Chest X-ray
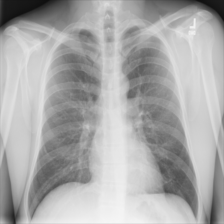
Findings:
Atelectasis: negative
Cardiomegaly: negative
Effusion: negative
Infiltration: negative
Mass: negative
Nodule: negative
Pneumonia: negative
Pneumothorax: negative
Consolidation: negative
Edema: negative
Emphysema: negative
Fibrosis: negative
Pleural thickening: negative
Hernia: negative